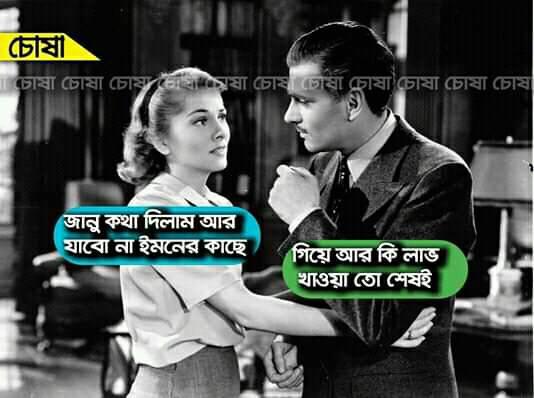
Caption: জানু কথা দিলাম আর যাবো না ইমনের কাছে   গিয়ে আর কি লাভ খাওয়া তো শেষই
Label: hate